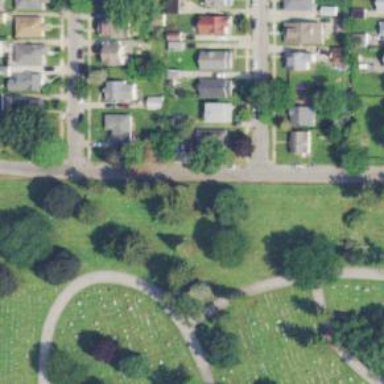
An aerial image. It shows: Cemetery.